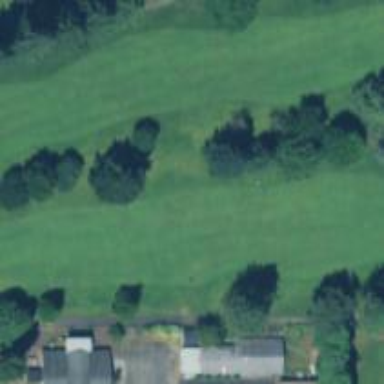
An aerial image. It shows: View of golf hole.